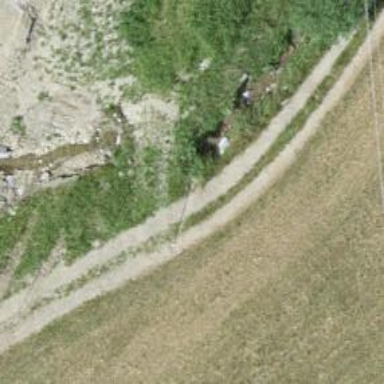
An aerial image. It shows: Culvert tunnel.